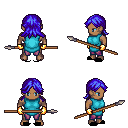
a pixel art fantasy rpg character, male body template, human, dark skin, teal tunic, magenta pants, blue loose hair, gold gloves, black slippers, spear, four views (front, back, left, right), 2x2 character sprite sheet, small pixel art, hard edges, no anti-aliasing